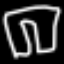
Label: pants